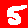
Digit: 5